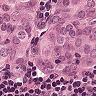
Metastatic tissue present: yes